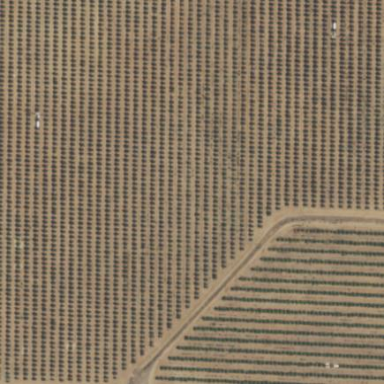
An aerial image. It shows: Orange orchard with rows of vibrant orange trees.